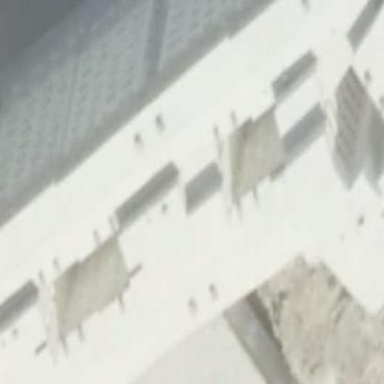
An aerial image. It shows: Part of building.